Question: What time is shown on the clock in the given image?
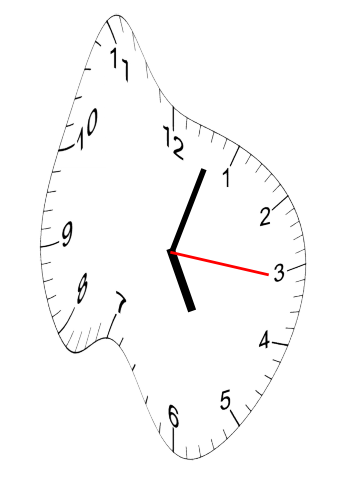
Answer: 05:03:16